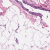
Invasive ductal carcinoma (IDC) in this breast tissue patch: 0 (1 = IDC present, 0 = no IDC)